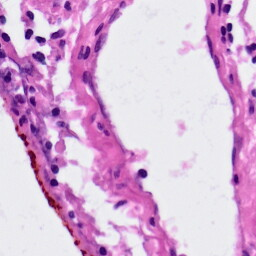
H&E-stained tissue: Lung